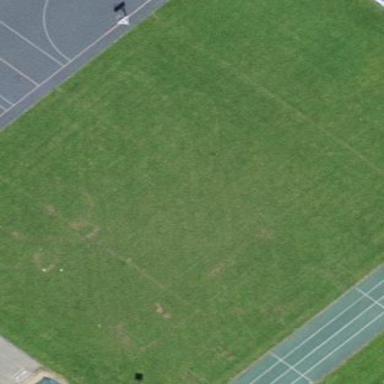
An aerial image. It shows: Soccer pitch with grass surface for leisure and sports.